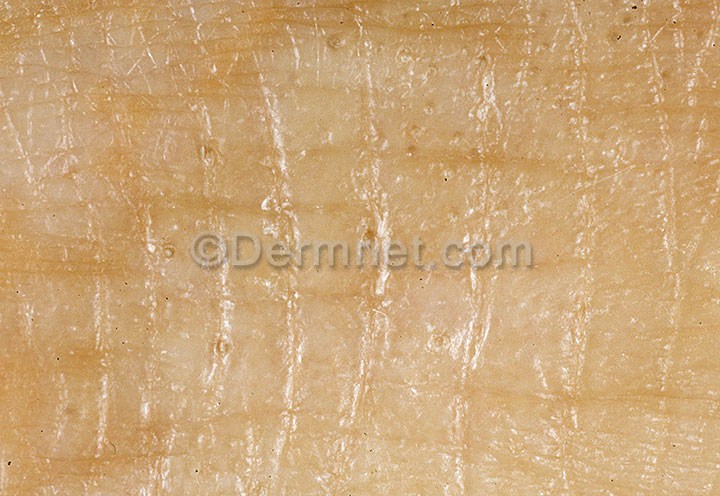
Disease: Psoriasis pictures Lichen Planus and related diseases